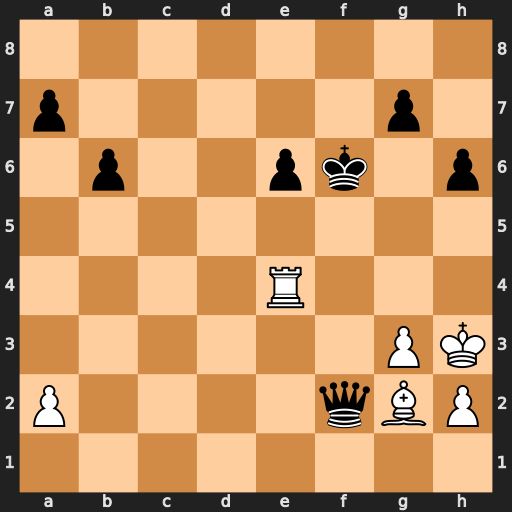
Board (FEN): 8/p5p1/1p2pk1p/8/4R3/6PK/P4qBP/8
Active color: w
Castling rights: -
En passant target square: -
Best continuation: Rf4+ Qxf4 gxf4